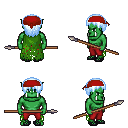
a pixel art fantasy rpg character, male body template, orc, green skin, green tattered cape, red pants, white cyan plain hairstyle, red bandana, ghillies, spear, four views (front, back, left, right), 2x2 character sprite sheet, small pixel art, hard edges, no anti-aliasing